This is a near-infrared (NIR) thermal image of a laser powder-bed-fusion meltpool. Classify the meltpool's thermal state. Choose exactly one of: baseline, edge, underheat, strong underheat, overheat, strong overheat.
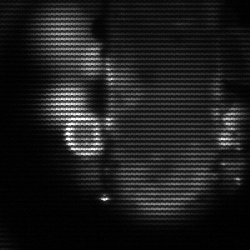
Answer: strong underheat